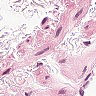
Metastatic tissue present: no